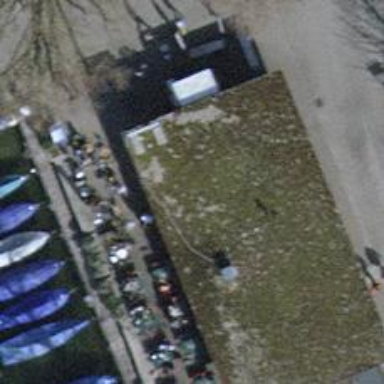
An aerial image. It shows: Restaurant.